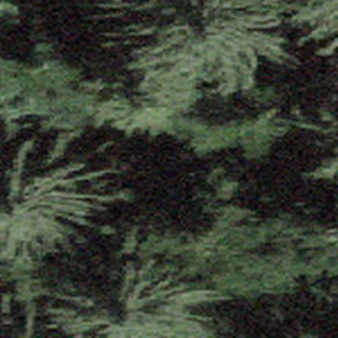
Label: other